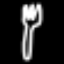
Label: fork